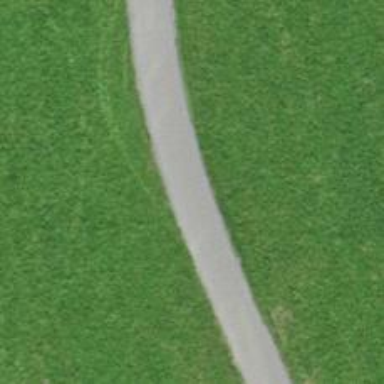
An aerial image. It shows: Well-maintained track road of grade 1.